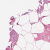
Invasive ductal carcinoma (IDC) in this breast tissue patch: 0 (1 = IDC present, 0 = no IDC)